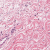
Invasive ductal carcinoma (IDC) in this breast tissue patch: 0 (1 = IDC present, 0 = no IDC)